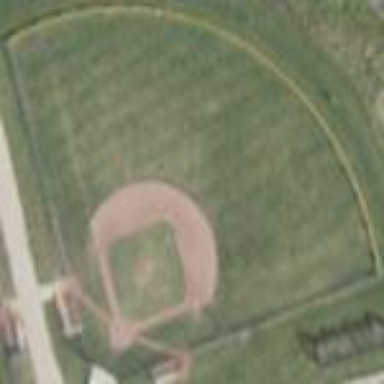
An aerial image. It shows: Baseball pitch for leisure land activities.